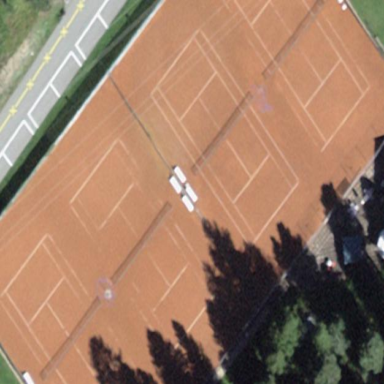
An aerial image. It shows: Sports centre dedicated to tennis.